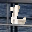
Label: 2